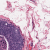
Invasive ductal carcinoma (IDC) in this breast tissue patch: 0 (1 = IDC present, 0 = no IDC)